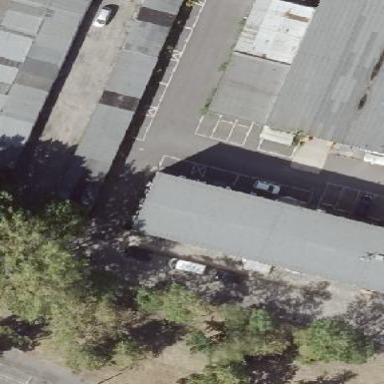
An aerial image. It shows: Group of garages.